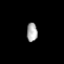
Tissue: prostate
Cell type: B cells
Senescence score: 0.7848
Nuclear area (px): 200
Mean DAPI intensity: 167.57